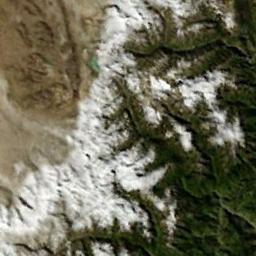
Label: snowberg